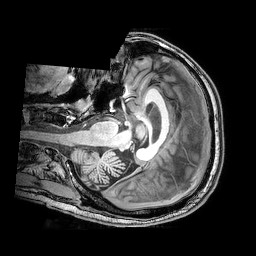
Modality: T1w
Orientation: axial
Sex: male
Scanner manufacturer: philips
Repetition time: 0.008112 s
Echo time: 0.00371 s